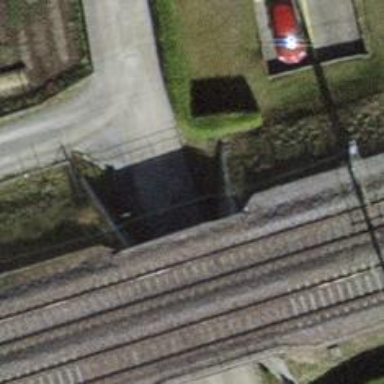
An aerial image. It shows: Railway track with contact lines for electrification.